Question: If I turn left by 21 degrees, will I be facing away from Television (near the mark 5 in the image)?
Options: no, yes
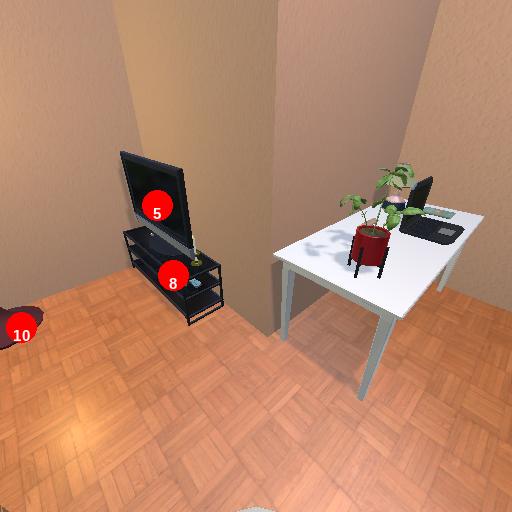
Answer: no